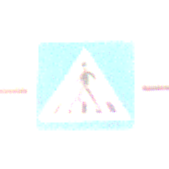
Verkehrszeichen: FussgaengerueberwegRechts
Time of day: SunriseSunset
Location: Outdoor (Nature)
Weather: PartlyCloudy
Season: NotSpecified
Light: Natural